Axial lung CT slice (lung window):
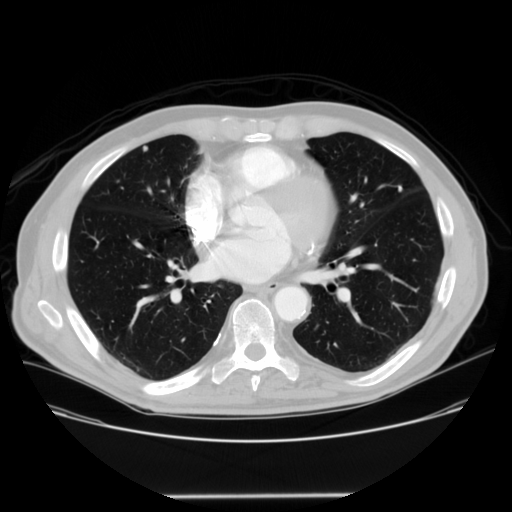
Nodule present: yes
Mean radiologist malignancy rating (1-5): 2